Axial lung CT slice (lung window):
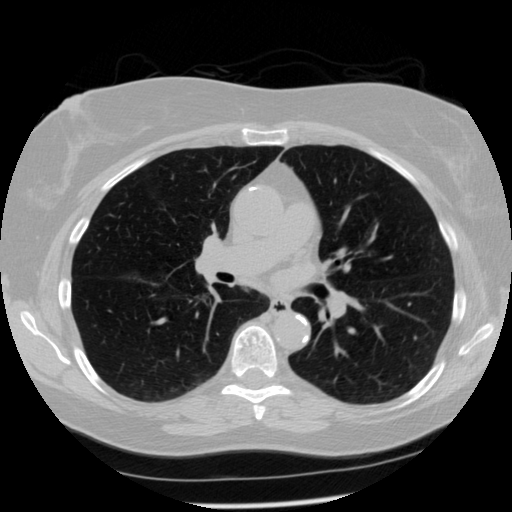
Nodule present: no